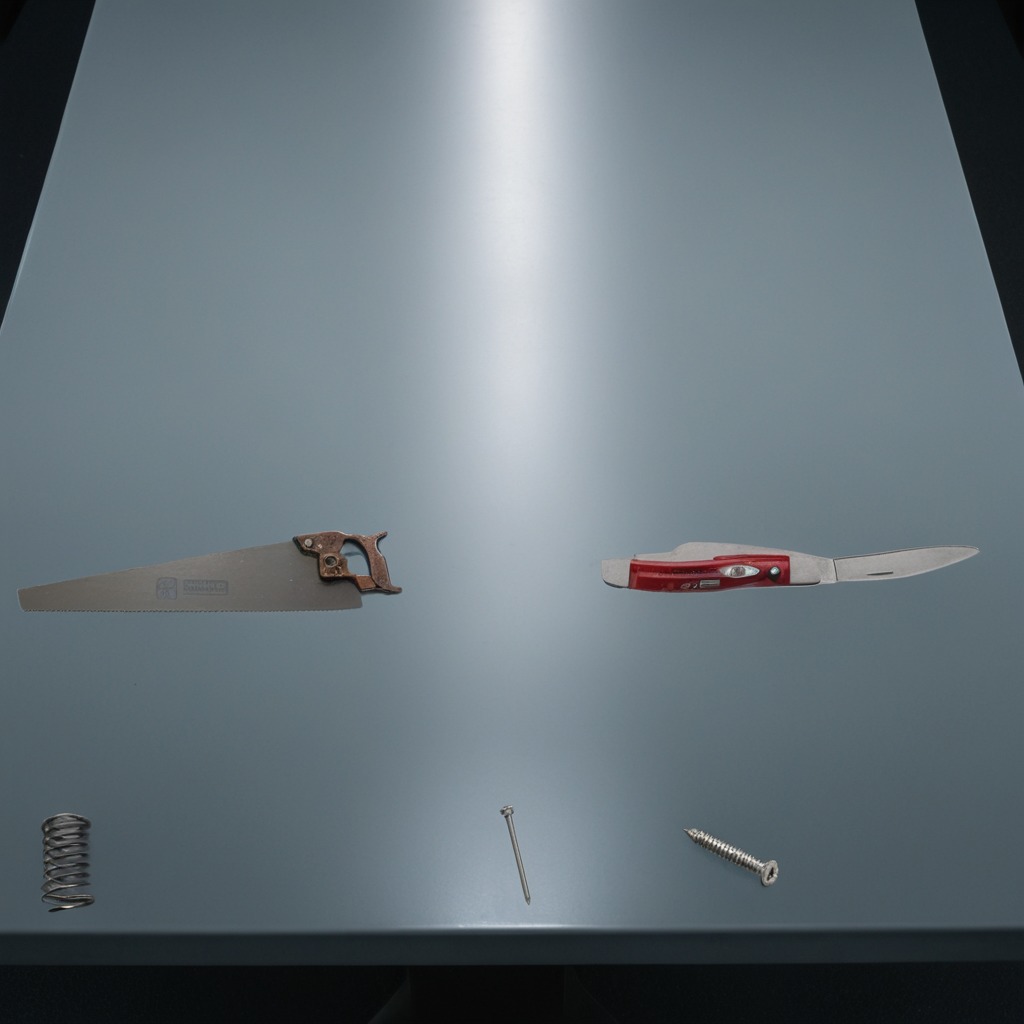
A utility knife, a metal machine screw, an iron nail, a coiled metal spring, and a handheld metal saw are lying on the clean empty table in a railway signal maintenance room.